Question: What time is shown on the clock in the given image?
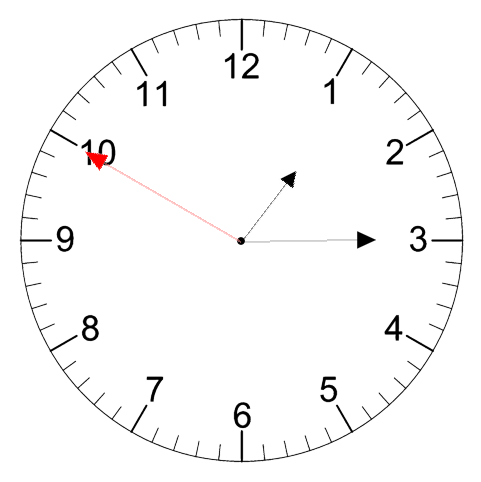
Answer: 01:14:50